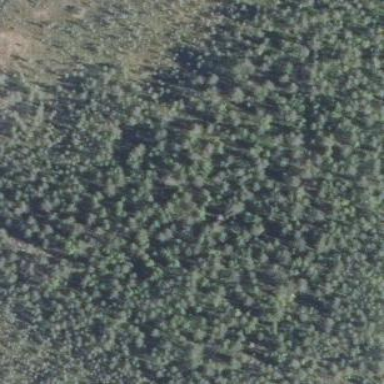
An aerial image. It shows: Needle-leaved woodland.